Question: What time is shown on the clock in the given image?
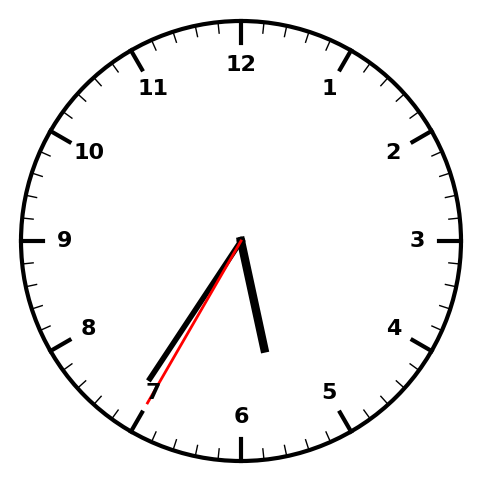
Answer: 05:35:35